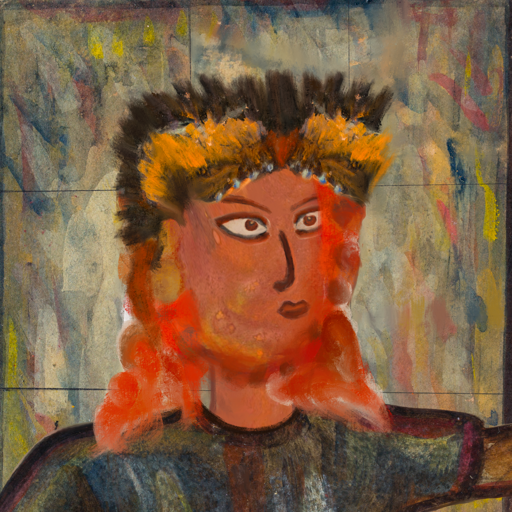
Background: GypsyMother, Head And Neck Side: Mother_And_Son_Son, Face Side: Roy_Bahadur, Bust: Mosgoul, Hair Side: Rupkatha, Head Accessory: Gypsy_Queen, Second Necklace: Blank, Necklace: Blank, Baby: Blank